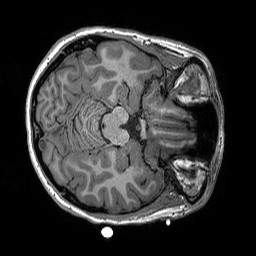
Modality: T1w
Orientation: axial
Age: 23
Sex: female
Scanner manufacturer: siemens
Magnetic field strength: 3 T
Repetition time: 2.3 s
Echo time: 0.00298 s